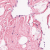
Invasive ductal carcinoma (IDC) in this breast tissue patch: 0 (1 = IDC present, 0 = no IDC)